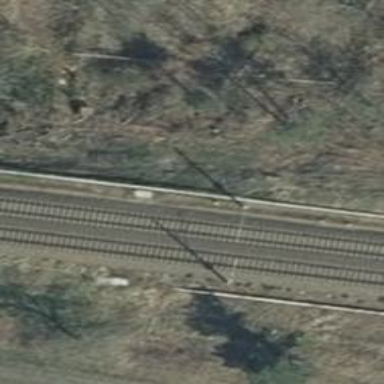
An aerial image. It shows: Milestone along the railway track with catenary mast.